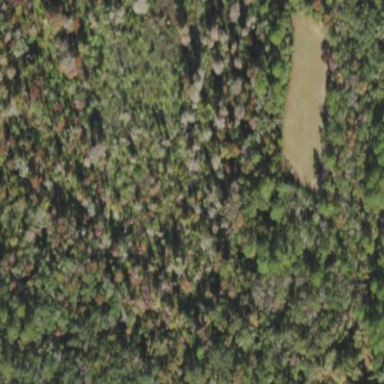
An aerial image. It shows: Woodland with needle-leaved trees.